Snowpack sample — Buffalo Mountain, Silverthorne, Colorado, USA (1/25/25, 10:11 AM MST)
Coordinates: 39.6222, -106.1139
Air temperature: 22 °F
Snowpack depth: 110 cm
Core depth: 20 cm
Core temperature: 48.2 °F
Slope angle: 12°, slope face: 102°
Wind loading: high
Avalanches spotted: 0
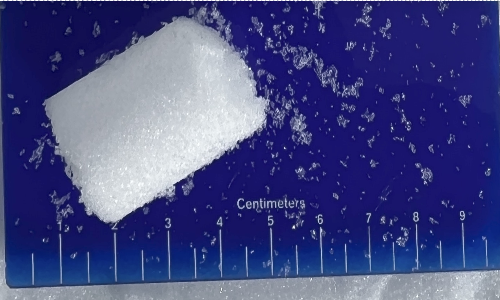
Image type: core
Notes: No avalanches nearby, collected on the outskirts of a fire break 15 meters from the treeline, on way to Buffalo and Red Mountain